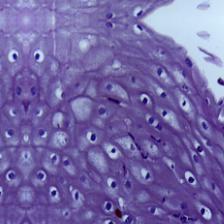
Diagnosis: OSCC